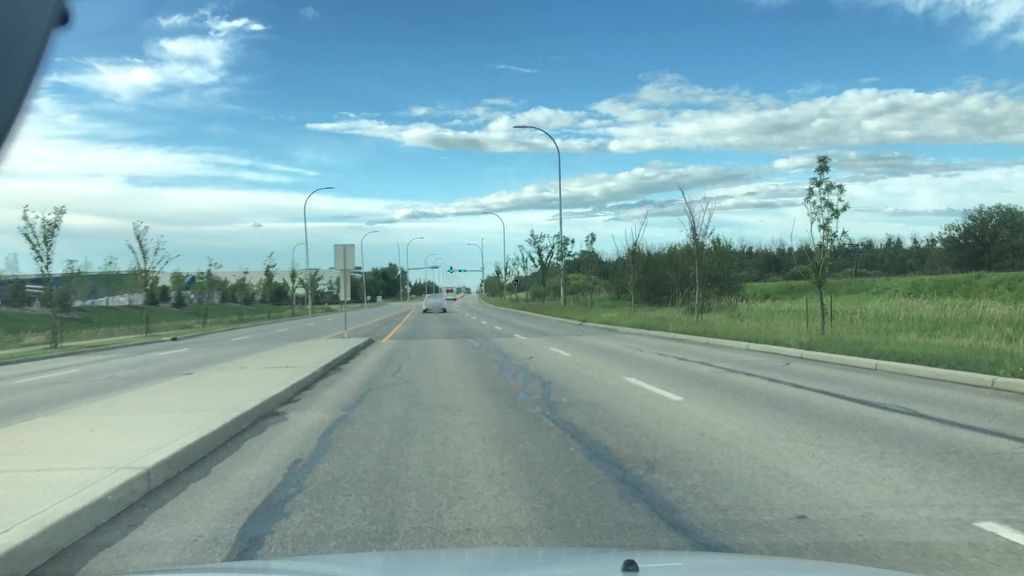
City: edmonton